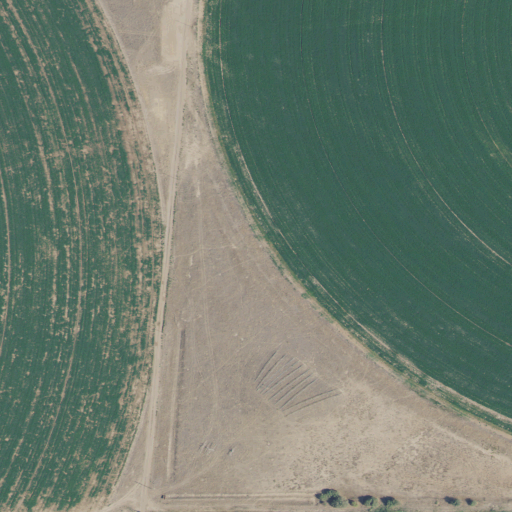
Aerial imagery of valley in Utah named Dry Wash containing only cultivated crops